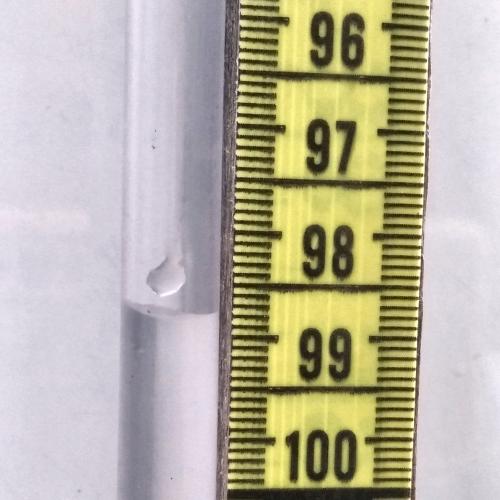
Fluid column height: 98.8 cm